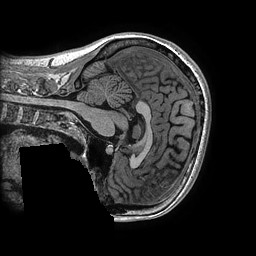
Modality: T1w
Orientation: sagittal
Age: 30
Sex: female
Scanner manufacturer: ge
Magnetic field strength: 3 T
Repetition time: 0.006952 s
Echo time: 0.00292 s